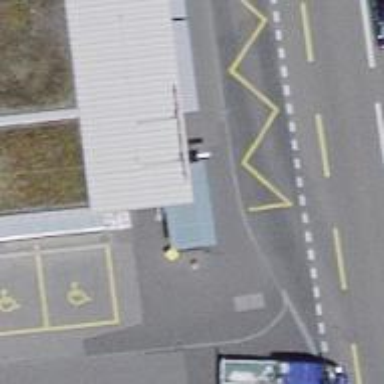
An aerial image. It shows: Bus stop with sheltered platform for public transport.